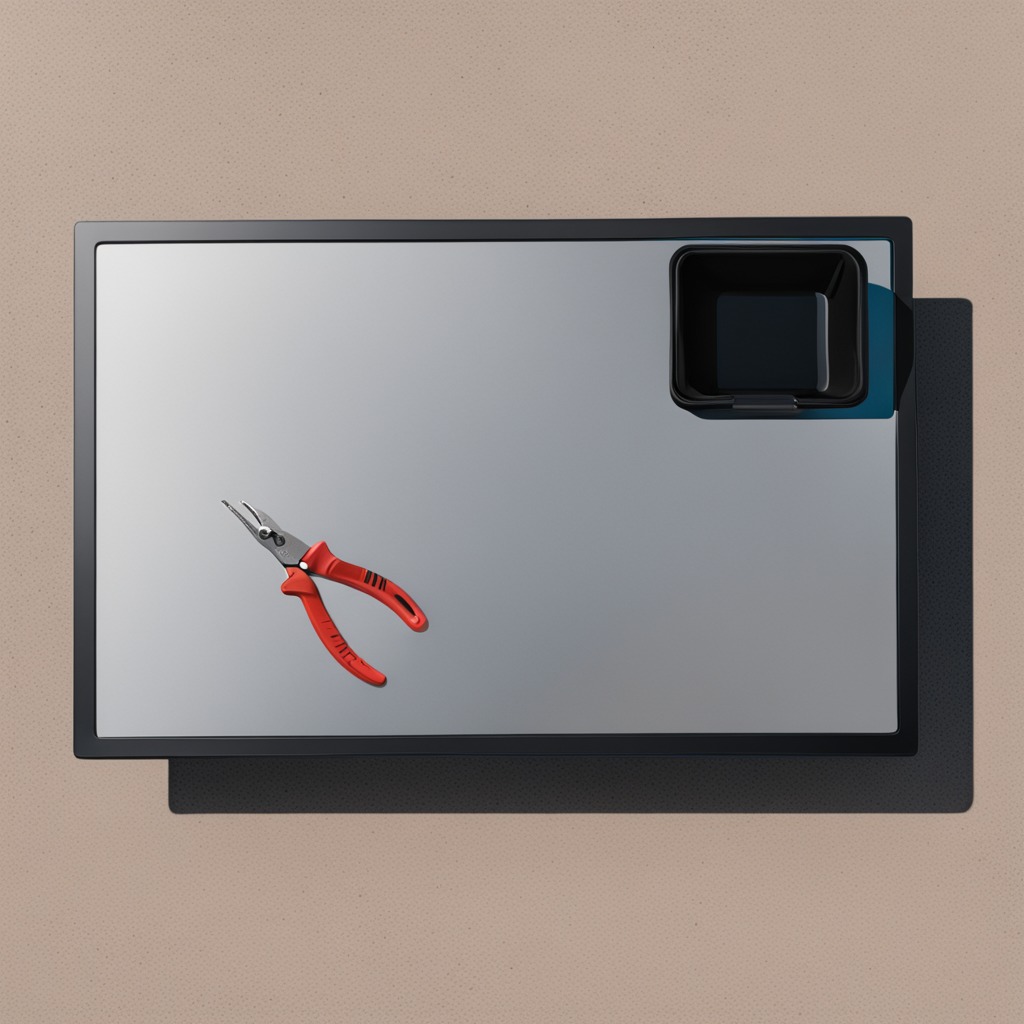
A plier is lying on the table.